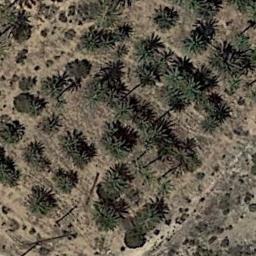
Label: chaparral